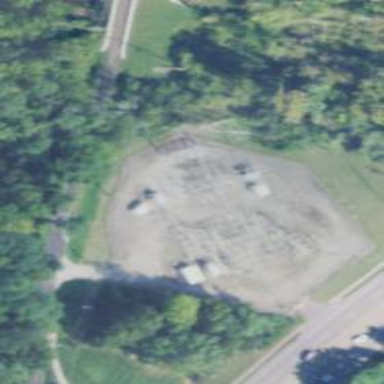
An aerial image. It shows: There is distribution substation enclosed by fence.